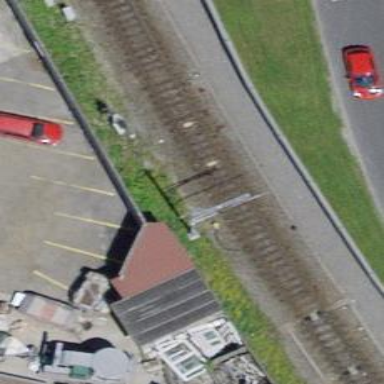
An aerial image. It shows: Railway track with contact lines for electrification.